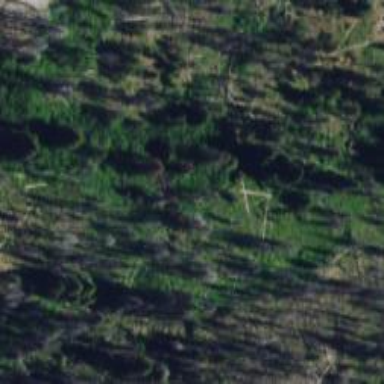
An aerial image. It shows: Intermediate difficulty snowshoe path.